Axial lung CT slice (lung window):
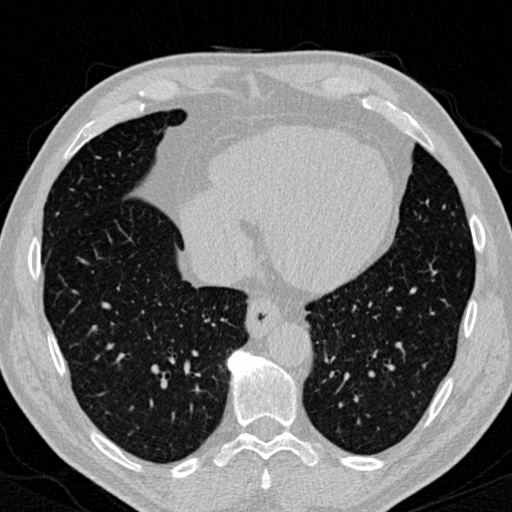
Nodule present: no